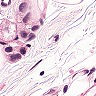
Metastatic tissue present: yes